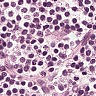
Metastatic tissue present: no